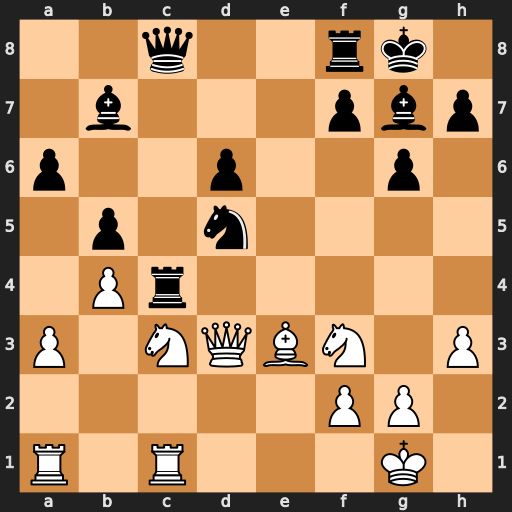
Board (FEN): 2q2rk1/1b3pbp/p2p2p1/1p1n4/1Pr5/P1NQBN1P/5PP1/R1R3K1
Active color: w
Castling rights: -
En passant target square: -
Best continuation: Nxd5 Bxd5 Qxd5 Bxa1 Rxa1